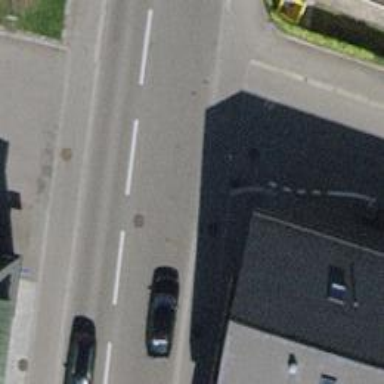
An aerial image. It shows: Primary highway with separate asphalt sidewalks.